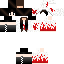
A female skeleton skin with dark skin, wearing brown long hair dressed in a red tshirt and red pants, featuring a closed mouth.